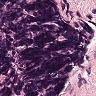
Metastatic tissue present: no